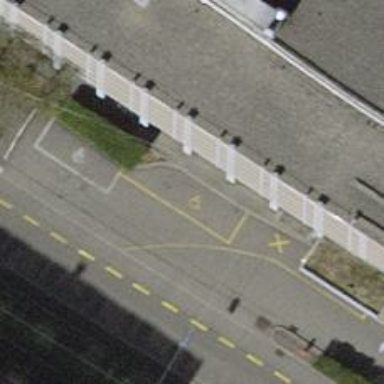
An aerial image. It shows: Designated parking space for disabled individuals.